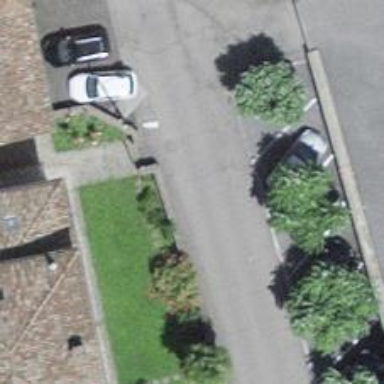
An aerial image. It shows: Support pole.